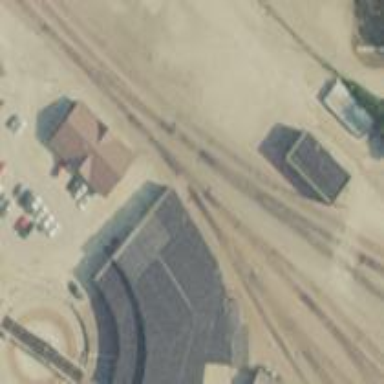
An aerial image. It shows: Railway siding for service.